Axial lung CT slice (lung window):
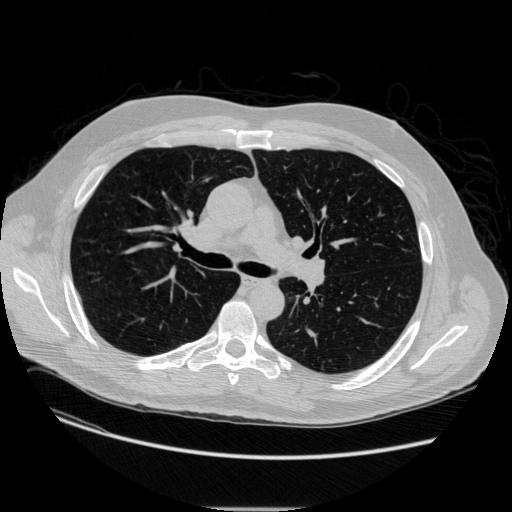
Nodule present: no